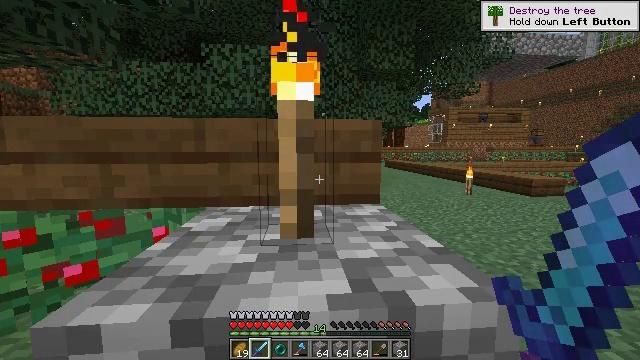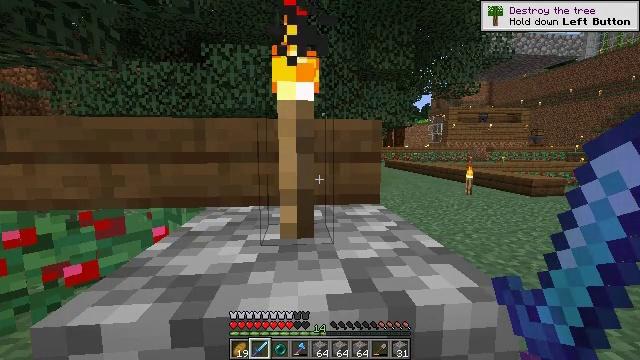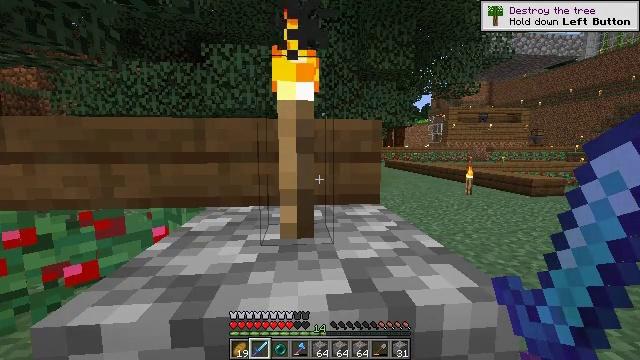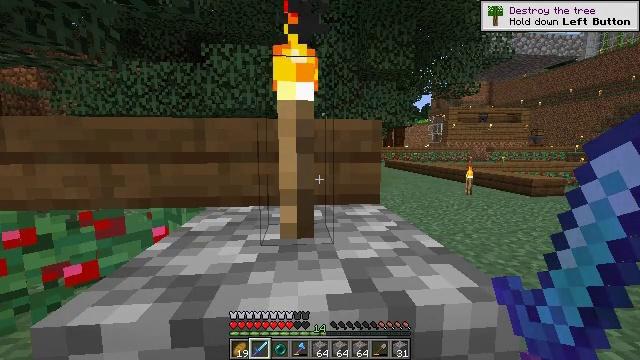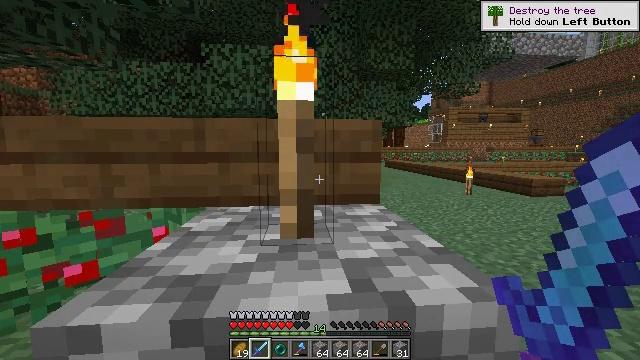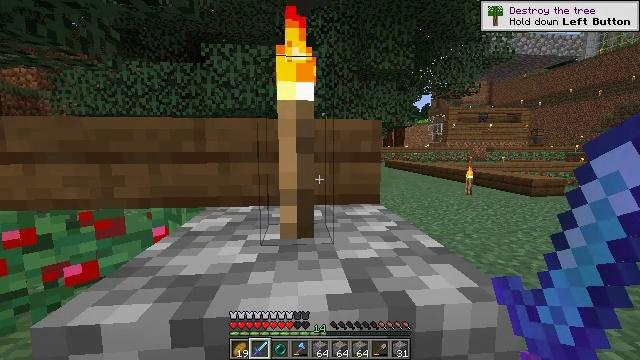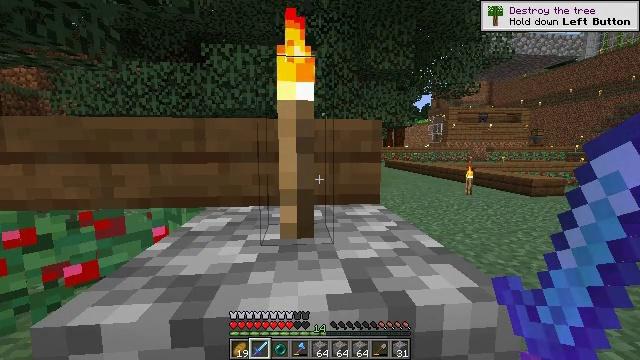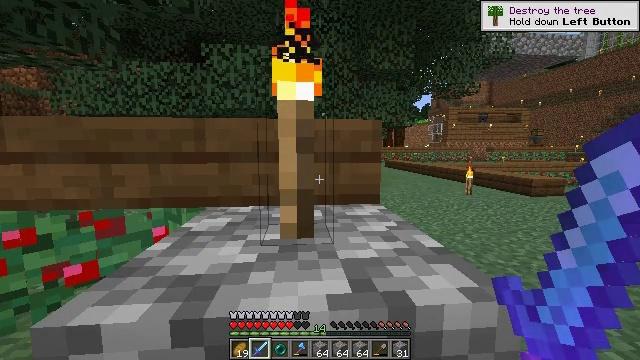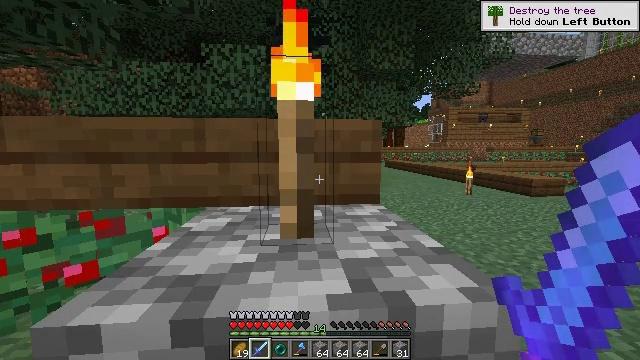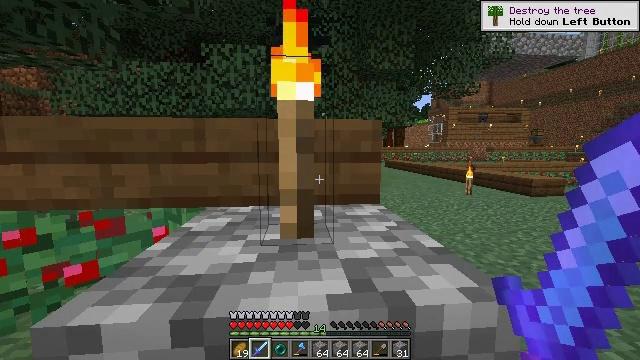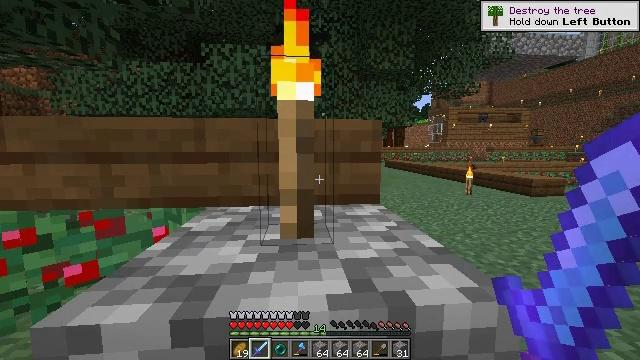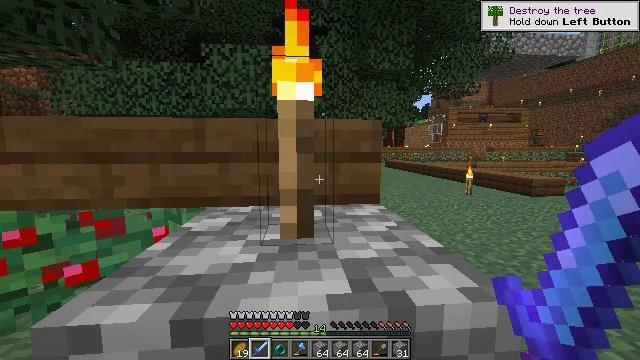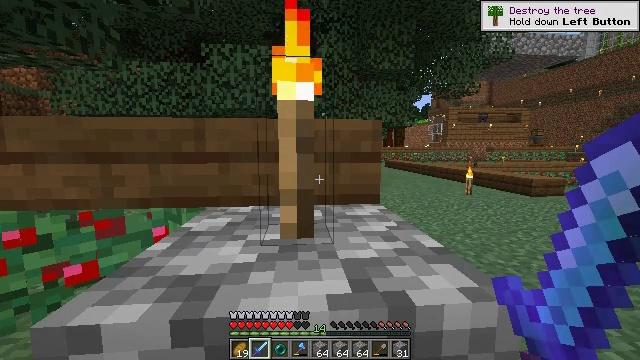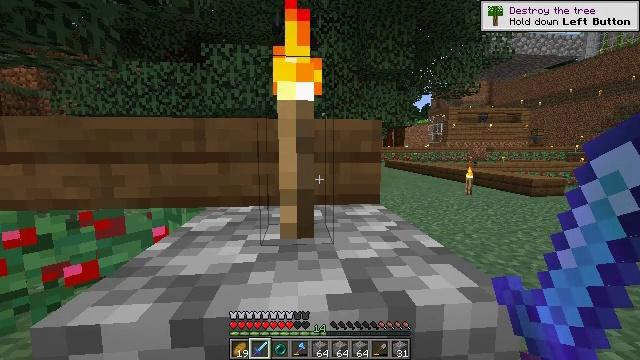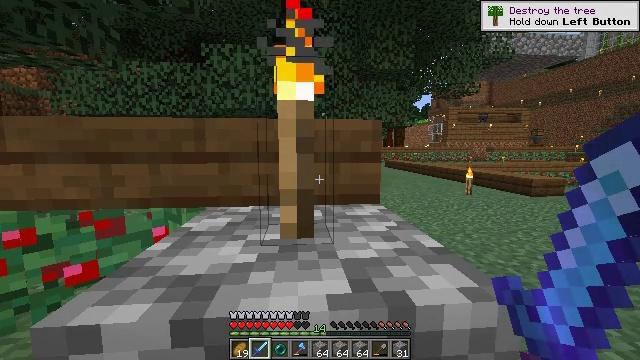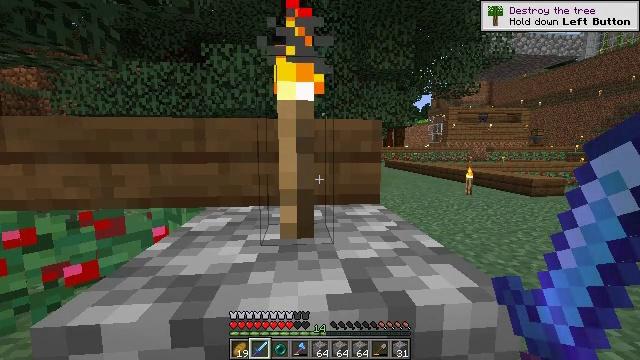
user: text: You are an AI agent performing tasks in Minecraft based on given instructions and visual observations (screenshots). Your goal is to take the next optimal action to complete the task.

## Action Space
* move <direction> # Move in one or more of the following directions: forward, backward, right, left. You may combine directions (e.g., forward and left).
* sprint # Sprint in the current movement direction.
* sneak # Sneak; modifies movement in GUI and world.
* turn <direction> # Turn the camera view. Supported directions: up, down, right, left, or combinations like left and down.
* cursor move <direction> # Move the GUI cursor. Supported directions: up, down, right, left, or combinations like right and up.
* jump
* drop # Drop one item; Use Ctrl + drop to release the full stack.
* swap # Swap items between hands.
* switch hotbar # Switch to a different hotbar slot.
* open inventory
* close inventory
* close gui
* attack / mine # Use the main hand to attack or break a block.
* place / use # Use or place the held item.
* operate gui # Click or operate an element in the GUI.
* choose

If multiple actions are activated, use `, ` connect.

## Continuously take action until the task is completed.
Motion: motion action
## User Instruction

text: Attack the torch to pick it up.
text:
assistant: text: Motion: no_op
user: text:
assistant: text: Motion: no_op
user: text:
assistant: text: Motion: no_op
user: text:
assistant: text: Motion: no_op
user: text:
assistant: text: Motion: no_op
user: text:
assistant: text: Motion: no_op
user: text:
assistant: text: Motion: no_op
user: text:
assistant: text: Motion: no_op
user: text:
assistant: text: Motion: no_op
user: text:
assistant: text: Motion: no_op
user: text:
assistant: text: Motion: no_op
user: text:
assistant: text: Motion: no_op
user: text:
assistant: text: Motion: no_op
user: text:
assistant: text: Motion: no_op
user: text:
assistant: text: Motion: no_op
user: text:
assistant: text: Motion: no_op
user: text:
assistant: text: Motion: no_op
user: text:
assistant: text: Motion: no_op
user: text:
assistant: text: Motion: no_op
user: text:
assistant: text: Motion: no_op
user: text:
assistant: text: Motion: no_op
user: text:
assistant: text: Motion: no_op
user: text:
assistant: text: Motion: no_op
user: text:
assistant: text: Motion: no_op
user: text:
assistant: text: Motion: no_op
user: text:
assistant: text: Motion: no_op
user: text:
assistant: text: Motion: no_op
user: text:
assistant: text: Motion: no_op
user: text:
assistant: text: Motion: no_op
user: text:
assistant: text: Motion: no_op